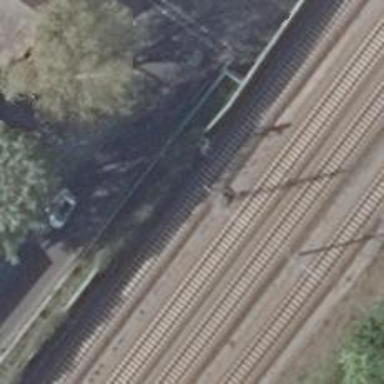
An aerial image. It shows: Railway signal.